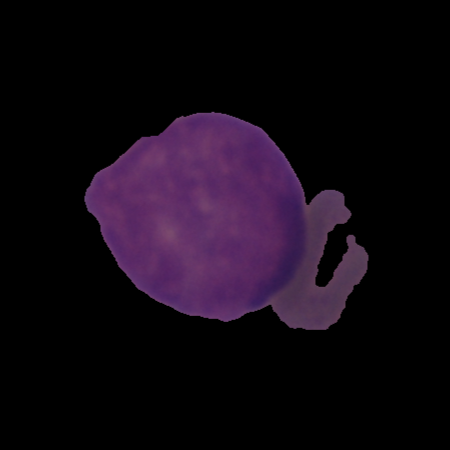
Label: cancer